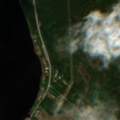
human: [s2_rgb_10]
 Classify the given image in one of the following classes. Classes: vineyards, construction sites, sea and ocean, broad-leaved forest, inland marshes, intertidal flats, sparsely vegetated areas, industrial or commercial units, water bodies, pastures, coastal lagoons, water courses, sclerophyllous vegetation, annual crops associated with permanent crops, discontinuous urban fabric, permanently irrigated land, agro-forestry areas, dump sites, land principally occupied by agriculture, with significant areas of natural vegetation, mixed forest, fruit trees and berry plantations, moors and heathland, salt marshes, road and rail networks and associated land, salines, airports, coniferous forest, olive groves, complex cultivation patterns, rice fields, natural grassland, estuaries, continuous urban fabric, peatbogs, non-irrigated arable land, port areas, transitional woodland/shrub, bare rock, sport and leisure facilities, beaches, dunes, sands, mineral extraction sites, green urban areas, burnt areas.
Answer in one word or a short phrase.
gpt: coniferous forest, mixed forest, transitional woodland/shrub, water courses